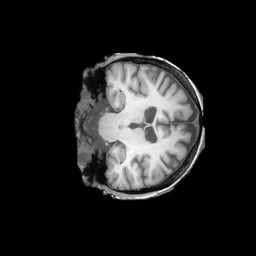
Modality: T1w
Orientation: coronal
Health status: ill
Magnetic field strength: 3 T